Aerial crown-view tile of a tropical tree (Barro Colorado Island, Panama), acquired 20241112:
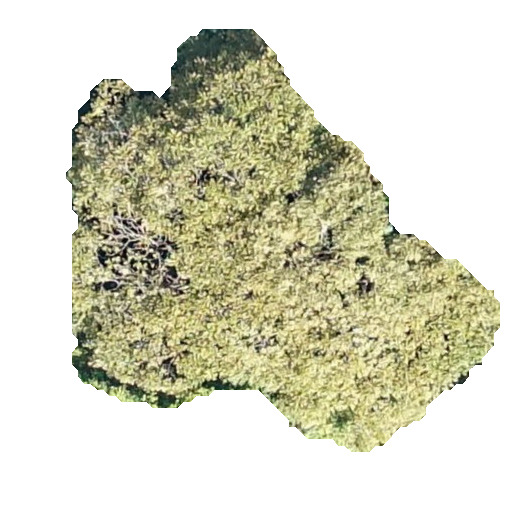
Species: Dipteryx oleifera
GBIF accepted scientific name: Dipteryx oleifera
Crown area: 180.172 m²